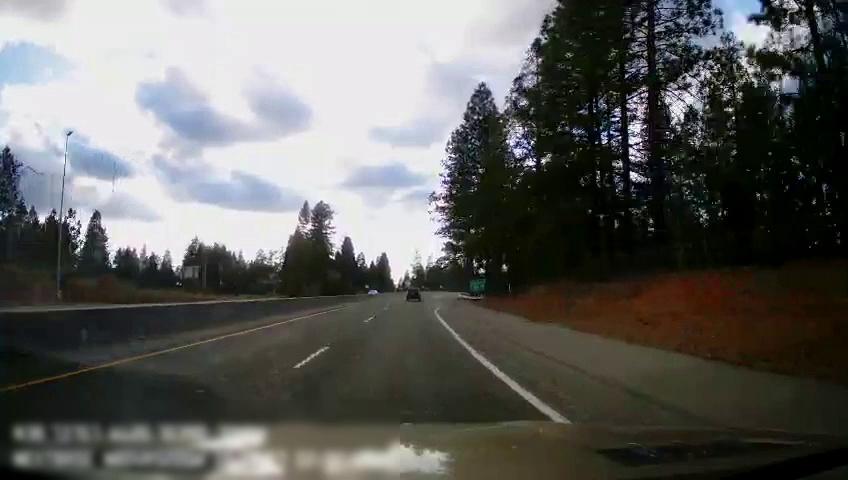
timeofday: Day
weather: Cloudy
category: Drivable Space
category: Vehicles | SUV
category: Vehicles | SUV
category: Lanes | Alternate Lane
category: Lanes | Current Lane
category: Lanes | Alternate Lane
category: Traffic | Signs